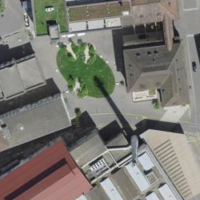
EUNIS habitat code: 54
Species observed at this site:
Milvus milvus
Phalacrocorax carbo
Cyanistes caeruleus
Sturnus vulgaris
Anas platyrhynchos
Cygnus olor